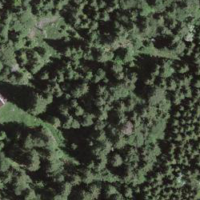
EUNIS habitat code: 43
Species observed at this site:
Zootoca vivipara